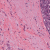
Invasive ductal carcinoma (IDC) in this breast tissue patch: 1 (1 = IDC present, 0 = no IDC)